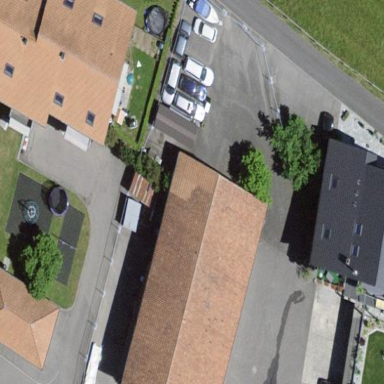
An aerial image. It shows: Warehouse building.